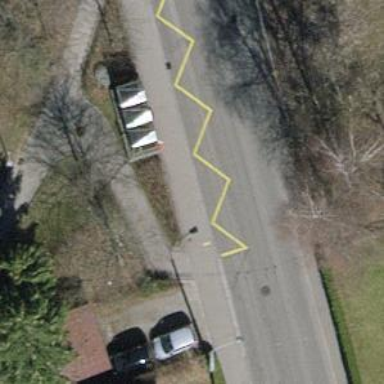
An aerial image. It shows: Trolleybus stop position for public transport.